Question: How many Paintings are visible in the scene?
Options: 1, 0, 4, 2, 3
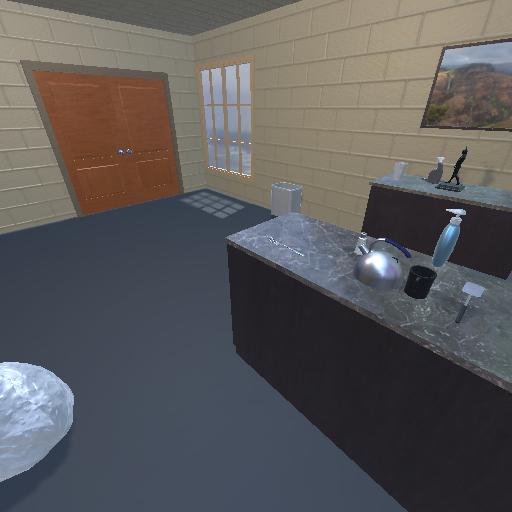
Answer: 1